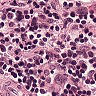
Metastatic tissue present: no